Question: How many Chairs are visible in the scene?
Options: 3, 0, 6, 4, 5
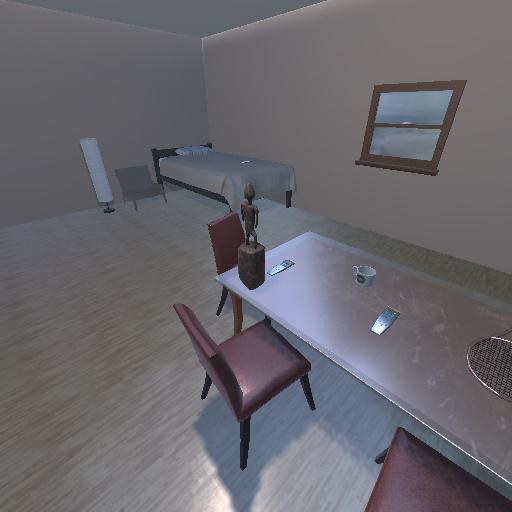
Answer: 3